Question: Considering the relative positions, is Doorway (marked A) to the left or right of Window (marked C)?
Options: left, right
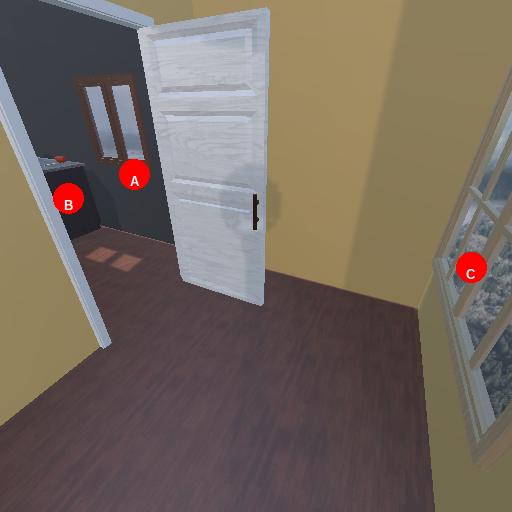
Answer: left